Question: The bb animation module is not working properly after updating media and file entity modules. It is not showing the background parallax image. Could anyone please help me on this?

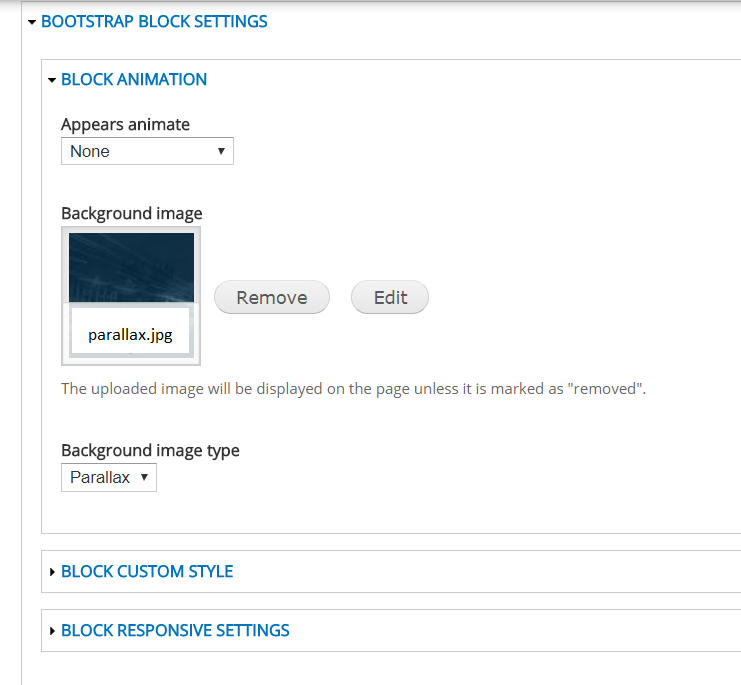
Answer: I applied a patch for this module. This got disturbed due to the media module update.
At line no 300 in bb_animation.module.I changed the code
from
'''
$file = file_load($background_image['fid']);
'''
To
'''
$background_image_data_type = gettype($background_image);
switch ($background_image_data_type) {
case 'array':
$file = file_load($background_image['fid']);
break;
case 'string':
$file = file_load($background_image);
break;
}
'''